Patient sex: M
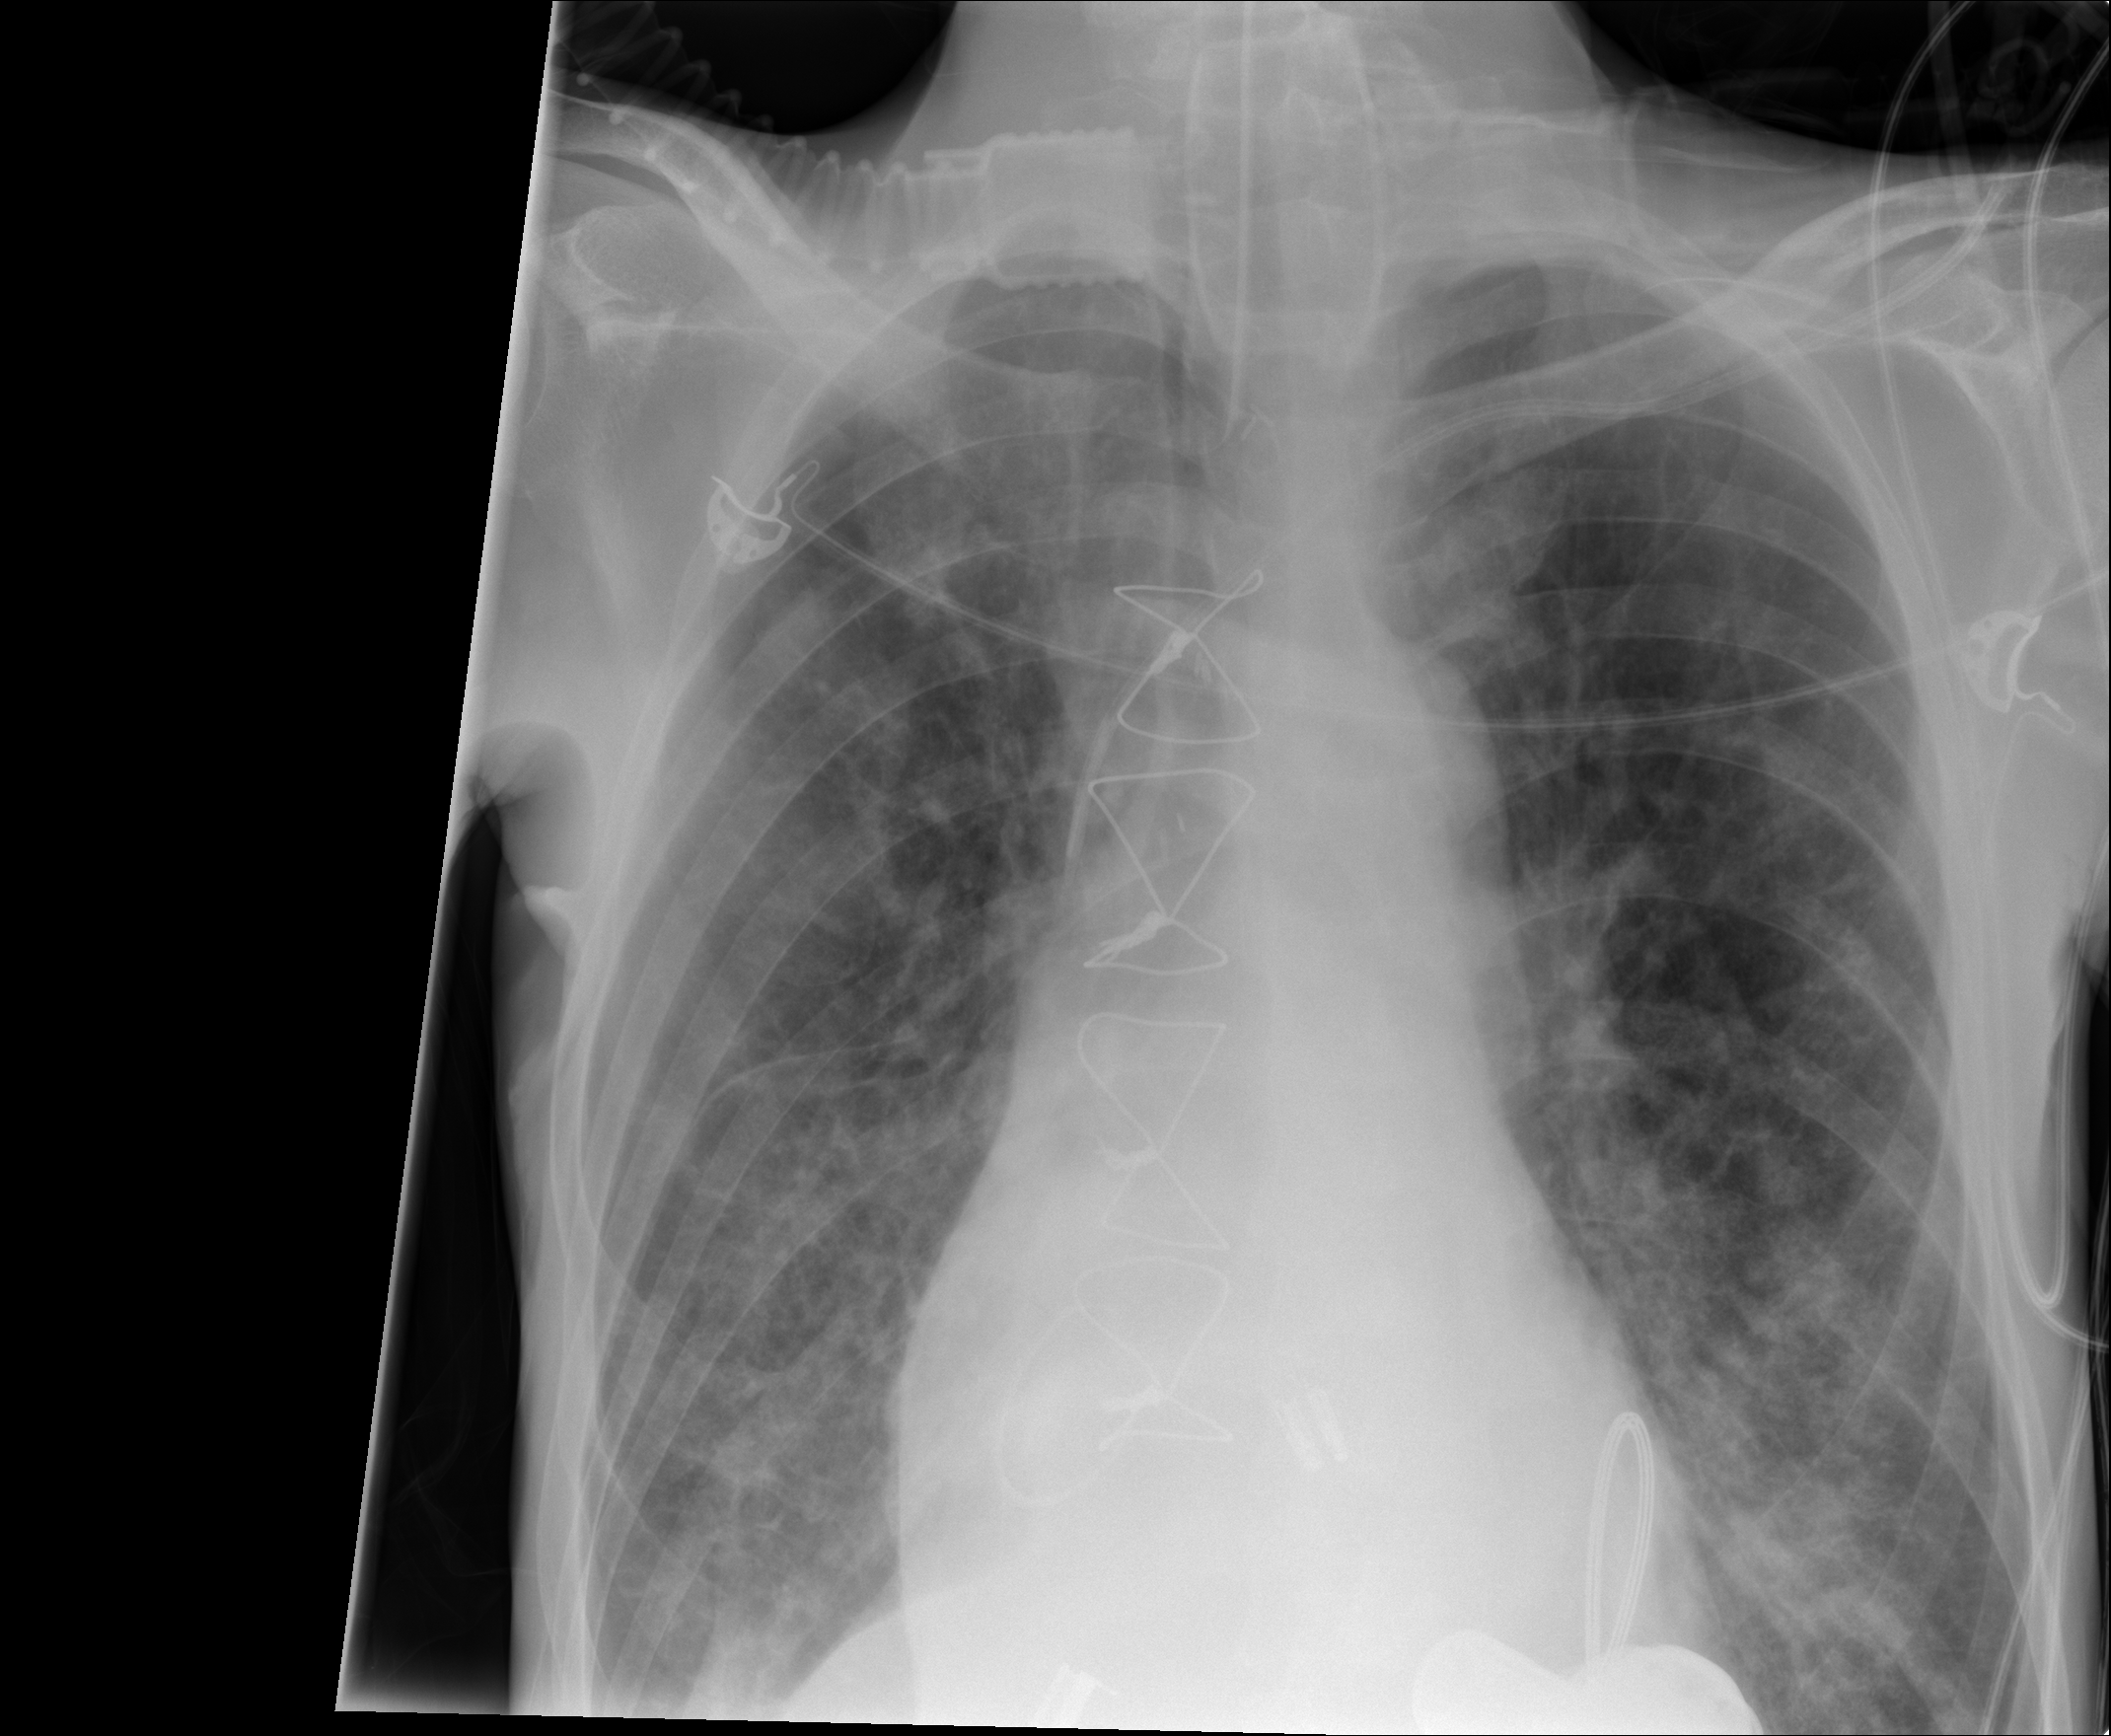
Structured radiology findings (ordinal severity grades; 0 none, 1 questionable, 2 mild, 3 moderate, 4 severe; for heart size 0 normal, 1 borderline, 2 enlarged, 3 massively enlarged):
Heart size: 2
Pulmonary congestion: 1
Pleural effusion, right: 3
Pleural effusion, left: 2
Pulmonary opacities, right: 3
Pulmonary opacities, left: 2
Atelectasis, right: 2
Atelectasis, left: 0